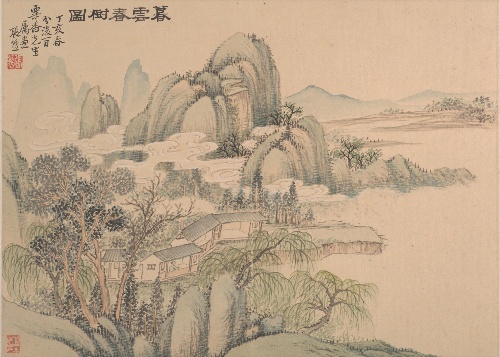
Title: 清  張熊  山水  冊頁|Landscape
Artist: Zhang Xiong
Artist bio: Chinese, 1803–1886
Date: dated 1827
Object type: Album leaf
Classification: Paintings
Medium: Album leaf; ink and color on paper
Culture: China
Period: Qing dynasty (1644–1911)
Dimensions: 9 3/4 x 13 1/2 in. (24.8 x 34.3 cm)
Department: Asian Art
Credit line: Gift of Robert Hatfield Ellsworth, in memory of La Ferne Hatfield Ellsworth, 1986
Accession year: 1986
Repository: Metropolitan Museum of Art, New York, NY
Tags: Landscapes|Pavilions